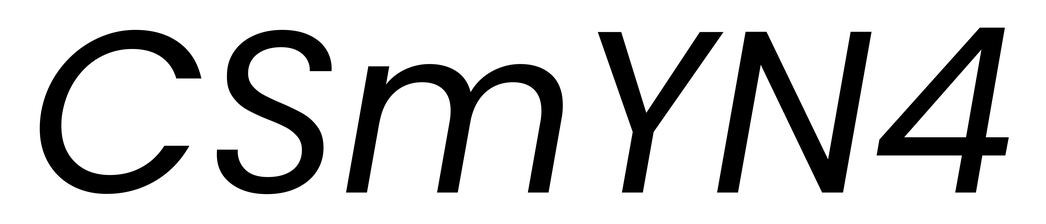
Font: Poppins-Italic